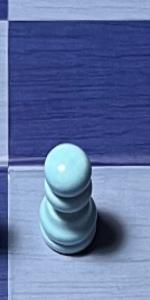
Label: Pawn_White